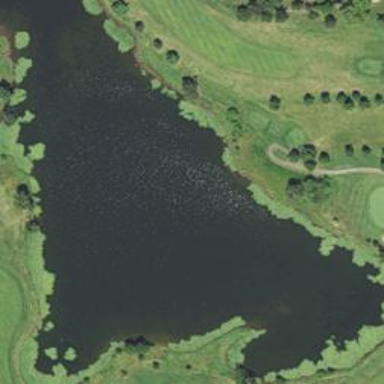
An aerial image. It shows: Peaceful pond surrounded by nature.